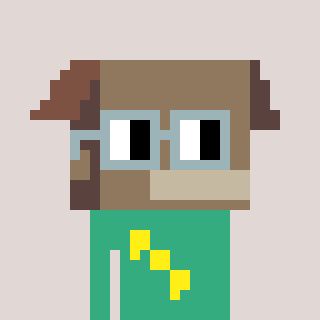
a pixel art character with square dark gray glasses, a box-shaped head and a teal-colored body on a warm background